Field crop: maize
Growth stage: 2
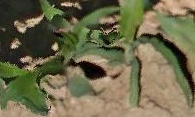
Species: maize